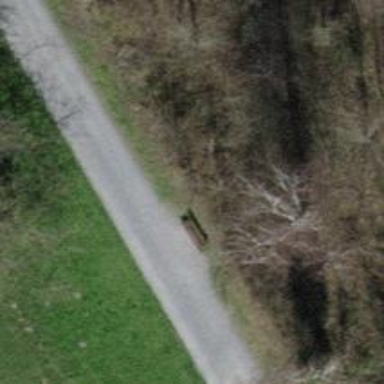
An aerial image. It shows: Bench.